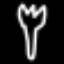
Label: fork